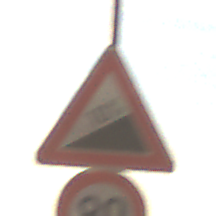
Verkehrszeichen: Steigung10
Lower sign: Geschwindigkeit80
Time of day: SunriseSunset
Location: Outdoor (Nature)
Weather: PartlyCloudy
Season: NotSpecified
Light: Natural